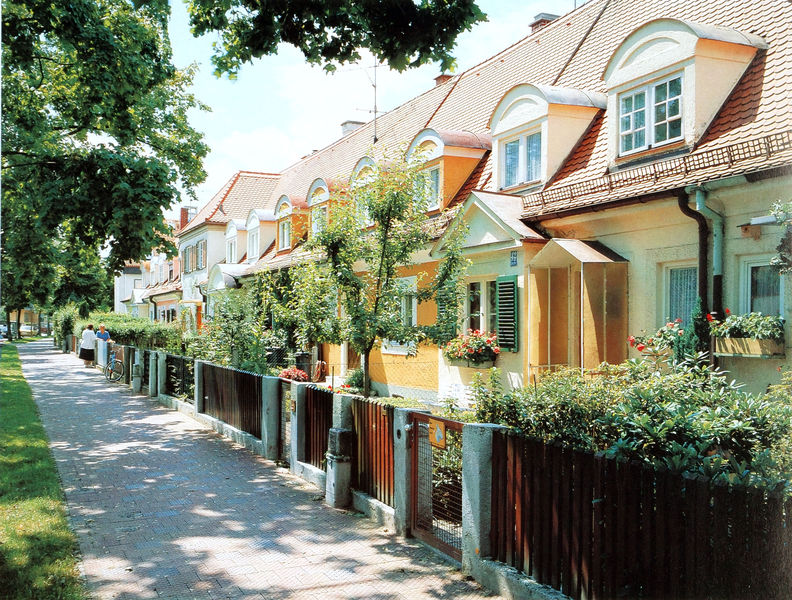
Titel: Häuser der Wohnanlage München-Laim, Jörgstraße
Künstler: Theodor Fischer
Standort: München
Institution: Wohnanlage München-Laim
Schlagwörter: baum, blätter, gemälde, himmel, laub, mann, schatten, bäume, frauen, gelb, grün, menschen, ocker, stadt, äste, blumen, braun, bunt, fenster, frau, holz, jahrhundertwende, licht, orange, reden, starsse, strasse, tür, unterhalten, anlage, dach, gebäude, gras, haus, rasen, rot, weg, wiese, zaun, beige, gespräch, architektur, sockel, häuser, strauch, zweige, busch, büsche, gebüsch, sonne, pflanzen, dachziegel, fensterläden, schornstein, garten, deutschland, sommer, ort, pflaster, türen, wohnhäuser, zwei, fischer, dächer, giebel, ziegel, allee, hecke, gartenzaun, zäune, idylle, holzzaun, kleinstadt, planken, langeweile, einheit, tor, foto, fotografie, photographie, bögen, segment, fotorealismus, eingang, erker, klingel, schild, blumenkästen, fensterladen, wohnhaus, bürgersteig, kleinbürgerlich, münchen, einöde, dachfenster, gauben, regenrinne, gehweg, schilder, reihe, fahrrad, photo, dreiecksgiebel, portal, pforte, rundbögen, ziegeldach, siedlung, dachgauben, gaupen, gärten, regenrohr, blumenkasten, dresden, nymphenburg, fotographie, wohnen, autos, kolonie, dachrinne, haustür, wohnungen, antenne, grünstreifen, zeile, segmentbögen, verdachung, häuserfront, rundgiebel, vorgarten, theodor fischer, reihenhaus, gartentor, gartenstadt, fallrohr, reihenhäuser, trist, darmstadt, wohnanlage, baumodule, begrenzung, briefkasten, dachffenster, fertighäuser, gartensiedlung, gleich, hellerau, laim, lucarne, lucarnen, nachbarschaft, passantin, photorealismus, regenrohre, retort, retorte, standard, törchen, vorgärten, weiß weiss, siedlungsbau, restauriert, plaudern, angestrichen, nachbarn, ratschen, warnung vor dem hund, ratsch, dachziegek, reihenbau